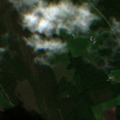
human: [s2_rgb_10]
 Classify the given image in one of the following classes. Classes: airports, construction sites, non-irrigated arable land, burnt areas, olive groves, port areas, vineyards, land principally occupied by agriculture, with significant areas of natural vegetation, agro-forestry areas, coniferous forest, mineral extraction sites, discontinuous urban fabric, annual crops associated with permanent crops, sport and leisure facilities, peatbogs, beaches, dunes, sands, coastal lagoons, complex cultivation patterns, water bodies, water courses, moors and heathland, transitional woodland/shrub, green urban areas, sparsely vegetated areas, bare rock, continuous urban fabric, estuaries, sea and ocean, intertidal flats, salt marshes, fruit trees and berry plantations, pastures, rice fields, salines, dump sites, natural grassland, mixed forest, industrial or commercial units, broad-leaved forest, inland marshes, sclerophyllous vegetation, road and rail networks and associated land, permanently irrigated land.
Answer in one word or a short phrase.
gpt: land principally occupied by agriculture, with significant areas of natural vegetation, broad-leaved forest, coniferous forest, mixed forest, water bodies